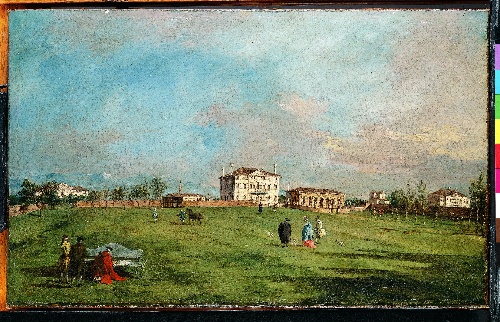
Title: The Villa Loredan, Paese
Artist: Francesco Guardi
Artist bio: Italian, Venice 1712–1793 Venice
Date: early 1780s
Object type: Painting
Classification: Paintings
Medium: Oil on canvas
Dimensions: 19 × 30 3/4 in. (48.3 × 78.1 cm)
Department: European Paintings
Credit line: Bequest of Mrs. Charles Wrightsman, 2019
Accession year: 2019
Repository: Metropolitan Museum of Art, New York, NY
Tags: Buildings|Men|Women|Dogs|Horses